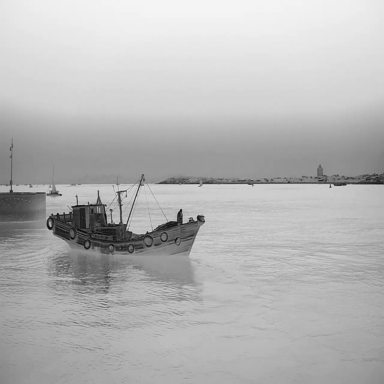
There are six objects shown in the infrared image, including a container_ship, two sailboats, and three bulk_carriers.